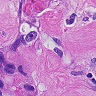
Metastatic tissue present: yes